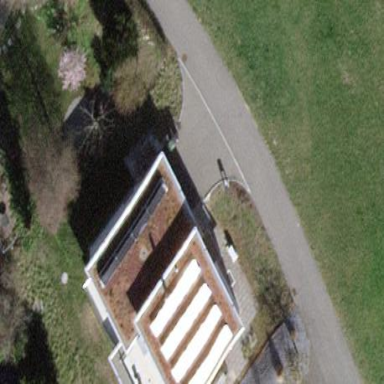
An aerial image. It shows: Residential building.